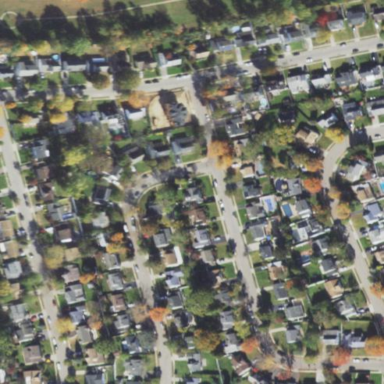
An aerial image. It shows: Single-family residential area.